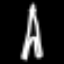
Label: The Eiffel Tower